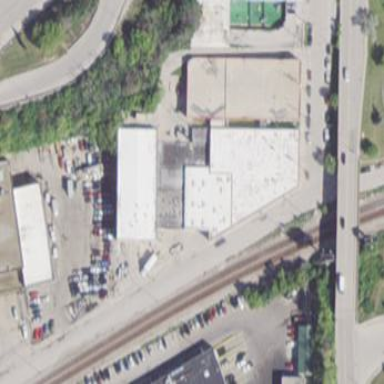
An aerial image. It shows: White industrial warehouse with astylistic utilitarian architecture.